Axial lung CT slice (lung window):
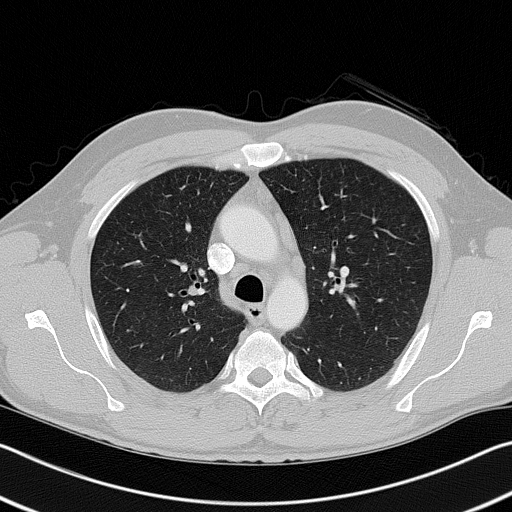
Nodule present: no